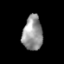
Tissue: lung
Cell type: Myeloid cells
Senescence score: 0.1846
Nuclear area (px): 680
Mean DAPI intensity: 148.141